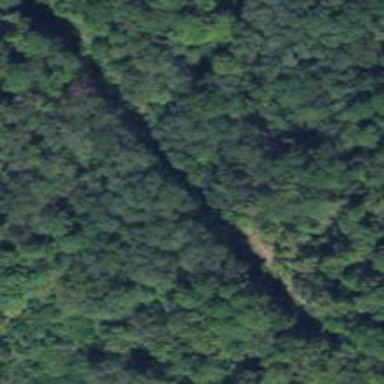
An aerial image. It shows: Path with excellent trail visibility.